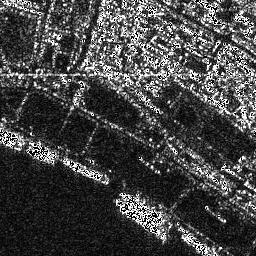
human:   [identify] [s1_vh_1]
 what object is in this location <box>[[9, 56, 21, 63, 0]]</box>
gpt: <ref>1 medium ship at the left</ref>

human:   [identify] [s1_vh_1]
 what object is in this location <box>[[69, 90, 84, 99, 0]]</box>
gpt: <ref>1 medium ship at the bottom right</ref>

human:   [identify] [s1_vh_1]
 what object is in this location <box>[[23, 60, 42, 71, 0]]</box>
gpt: <ref>1 medium ship at the center</ref>

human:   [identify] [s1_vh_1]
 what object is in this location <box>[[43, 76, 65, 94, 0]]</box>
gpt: <ref>1 large ship at the bottom</ref>